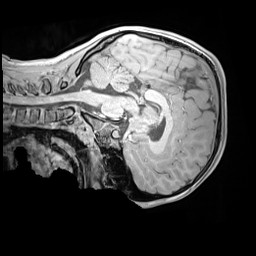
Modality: MP2RAGE
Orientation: sagittal
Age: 10
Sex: male
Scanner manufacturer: siemens
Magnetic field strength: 3 T
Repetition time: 4 s
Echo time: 0.00303 s